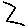
Label: zigzag